A spectrogram of one vibration snapshot from a rotating-machine test bench is shown (time on one axis, frequency on the other). What is the most likely rotor condition (normal, misalignment, unbalance, looseness)?
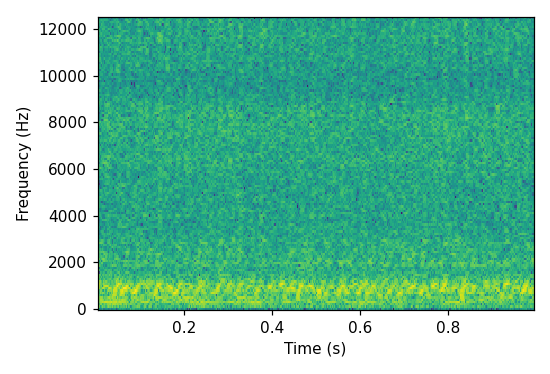
Answer: misalignment